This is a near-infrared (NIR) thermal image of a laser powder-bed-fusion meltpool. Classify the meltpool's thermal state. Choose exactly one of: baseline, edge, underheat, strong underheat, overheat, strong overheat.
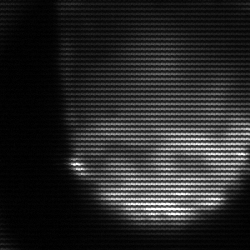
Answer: edge